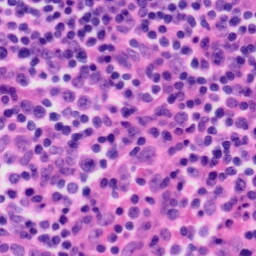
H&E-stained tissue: Tonsil